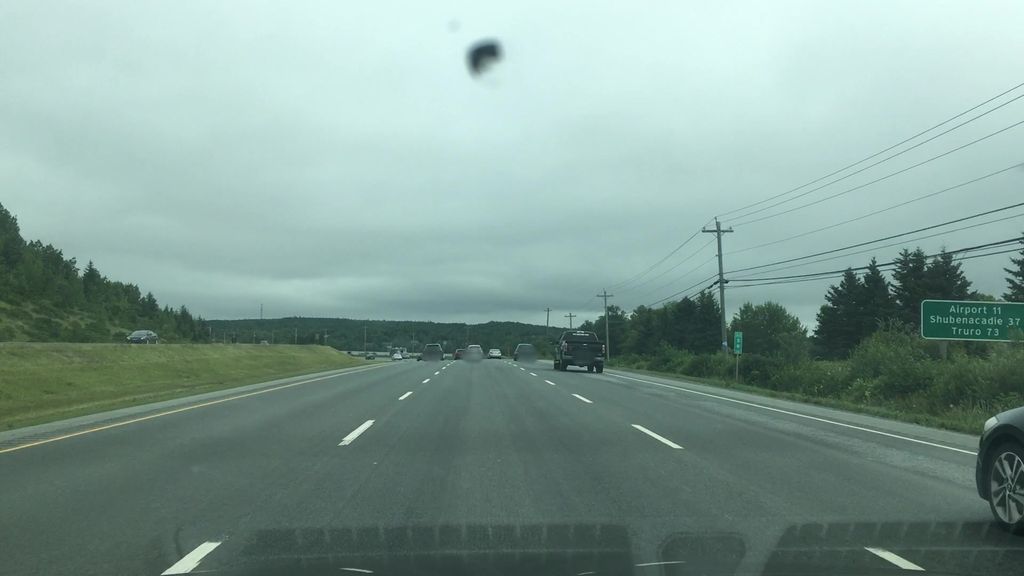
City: halifax